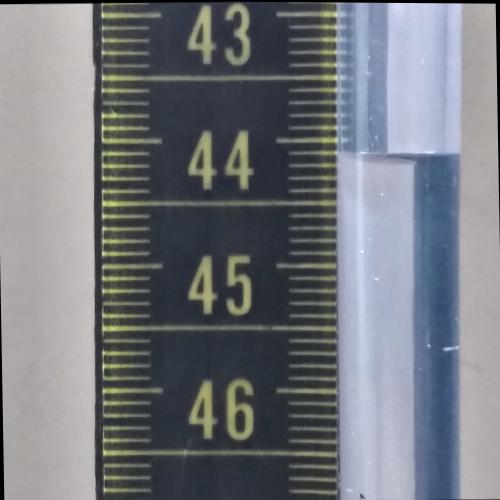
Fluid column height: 44.1 cm